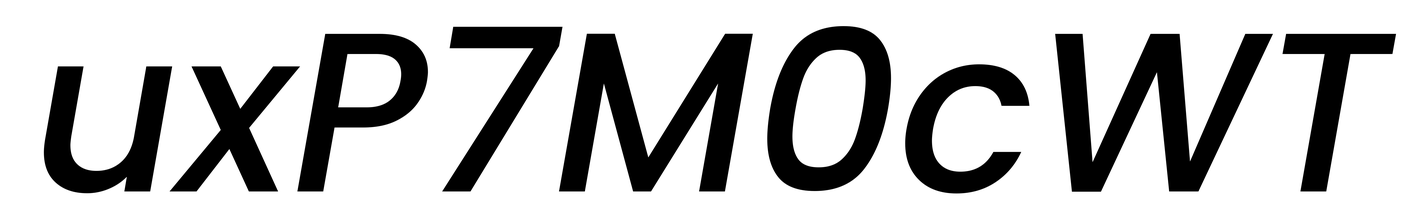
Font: Poppins-MediumItalic